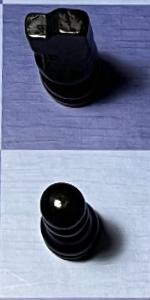
Label: Pawn_Black